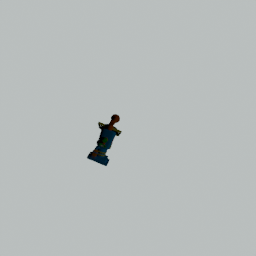
Label: electronics